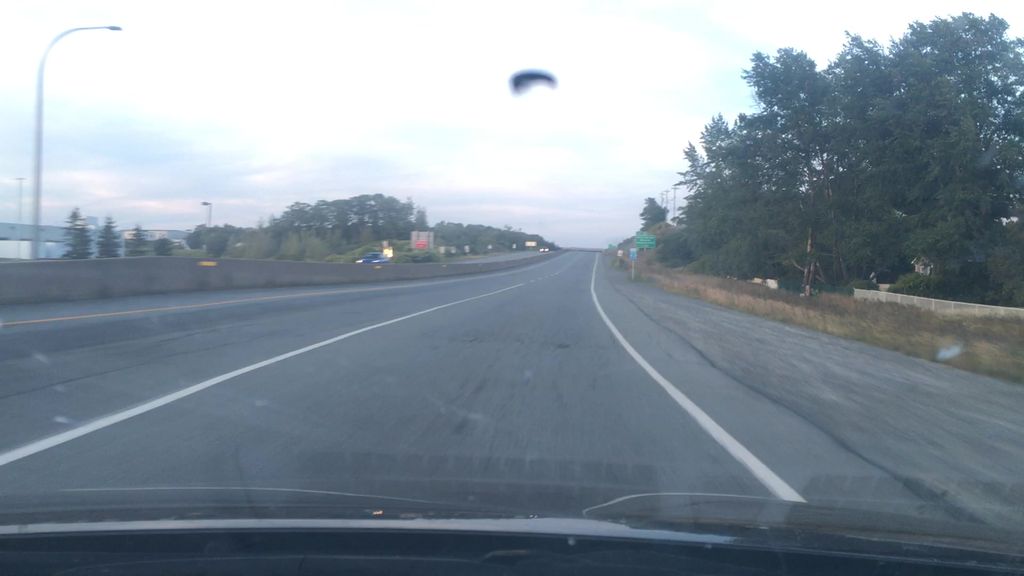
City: halifax